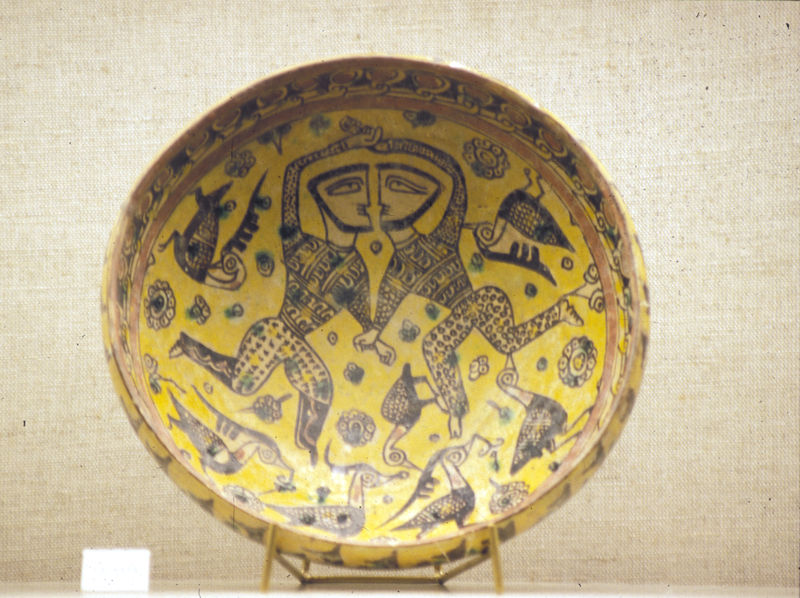
Titel: Keramik
Künstler: unbekannt
Standort: Kopenhagen
Institution: David Collection
Schlagwörter: blau, kampf, kämpfer, mann, schatten, weiß, gelb, menschen, ocker, bewegung, blume, blumen, braun, glas, licht, männer, orange, schwarz, blüten, tiere, beige, muster, ornament, tanz, bart, augen, gesicht, schale, schüssel, teller, vögel, auge, figur, tanzen, keramik, vase, beine, kuss, ente, rand, figuren, symmetrie, dekor, gestell, foto, halterung, gefäß, orient, rennen, vitrine, gestalten, senkrecht, fabelwesen, glasur, quadrat, islam, persien, verzierungen, lasur, ringen, doppel, völge, chamäleon, zwilling, zwillinge, iran, azteken, aztekisch